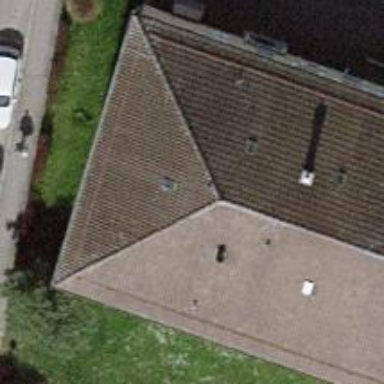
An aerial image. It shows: Apartment building with hipped roof.